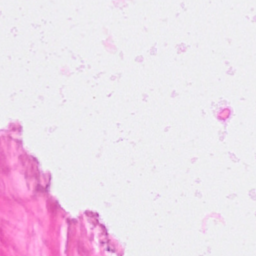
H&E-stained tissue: Breast